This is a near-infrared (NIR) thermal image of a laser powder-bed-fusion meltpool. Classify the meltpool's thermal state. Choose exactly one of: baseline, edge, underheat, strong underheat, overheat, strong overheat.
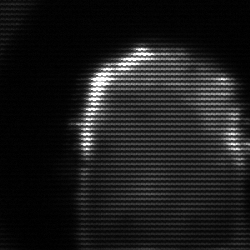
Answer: baseline